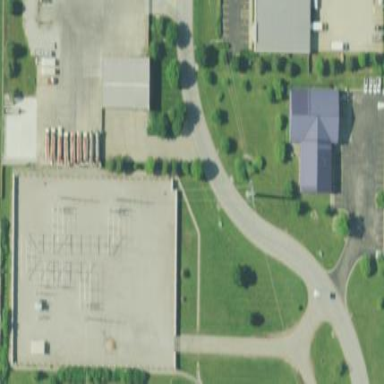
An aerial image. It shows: Distribution-level power substation.